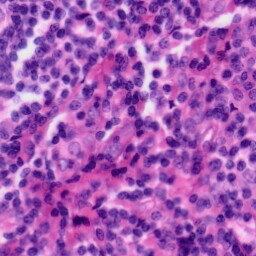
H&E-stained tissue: Tonsil